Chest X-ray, AP view. Patient: 64 years old, sex M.
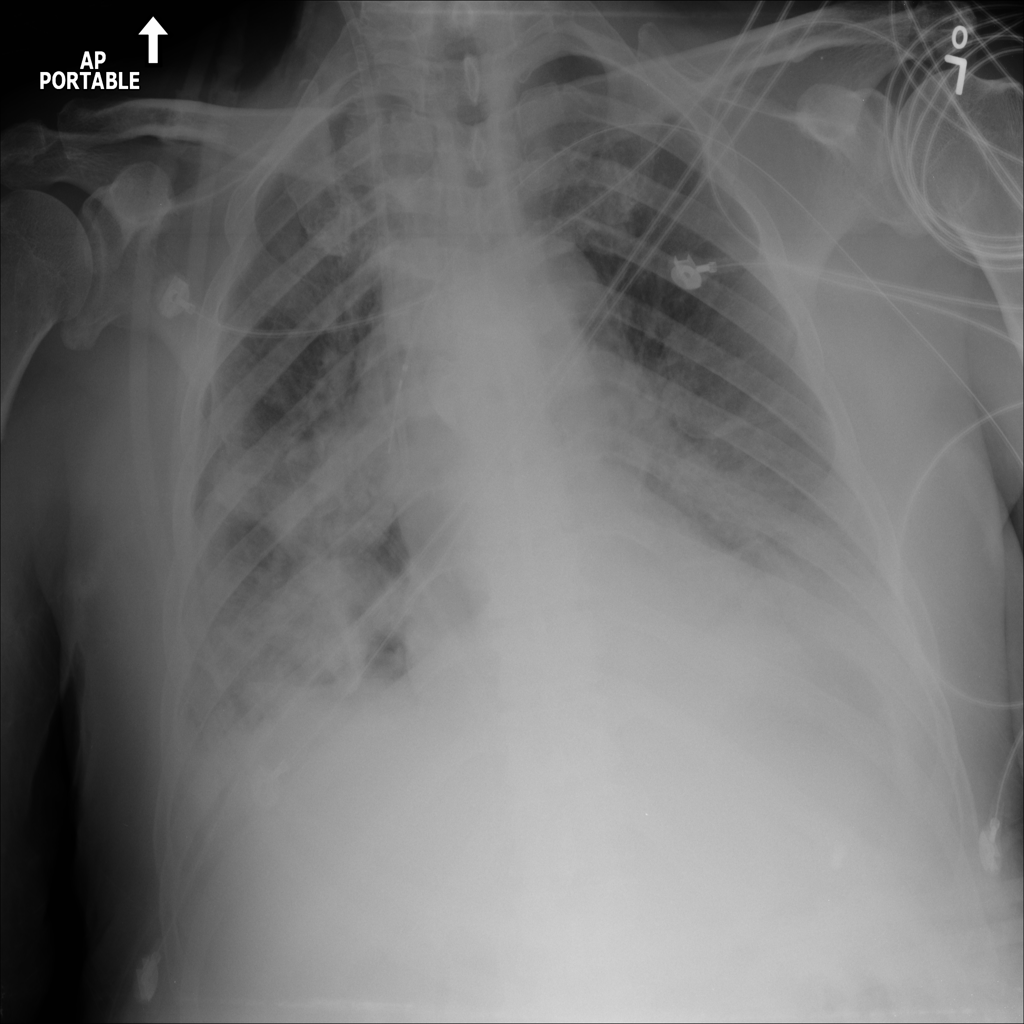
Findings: Effusion, Infiltration, Pneumothorax